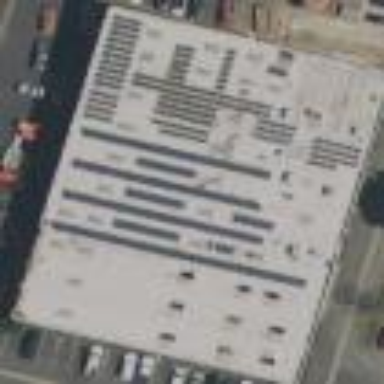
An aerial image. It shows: Warehouse building.